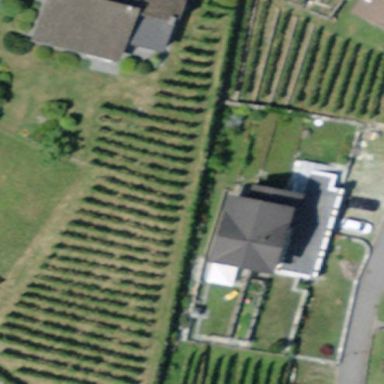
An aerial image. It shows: Vineyard with grape crops.